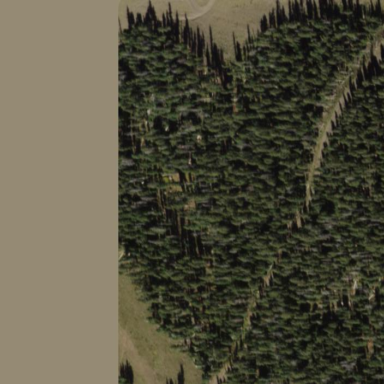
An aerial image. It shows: Evergreen woodland with needle-leaved trees.